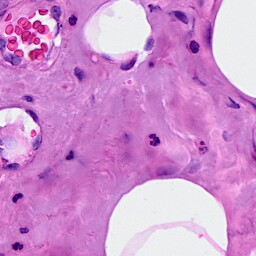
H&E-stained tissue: Breast